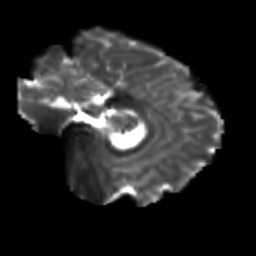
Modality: T2w
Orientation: sagittal
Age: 20
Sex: male
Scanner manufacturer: siemens
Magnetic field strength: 3 T
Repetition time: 3.5 s
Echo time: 0.104 s